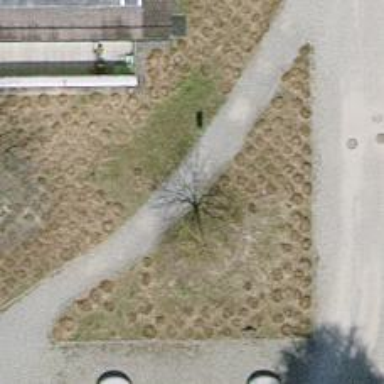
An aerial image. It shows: Footway with gravel surface.